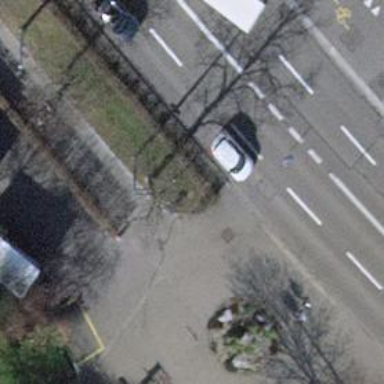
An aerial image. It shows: Asphalt sidewalk path.